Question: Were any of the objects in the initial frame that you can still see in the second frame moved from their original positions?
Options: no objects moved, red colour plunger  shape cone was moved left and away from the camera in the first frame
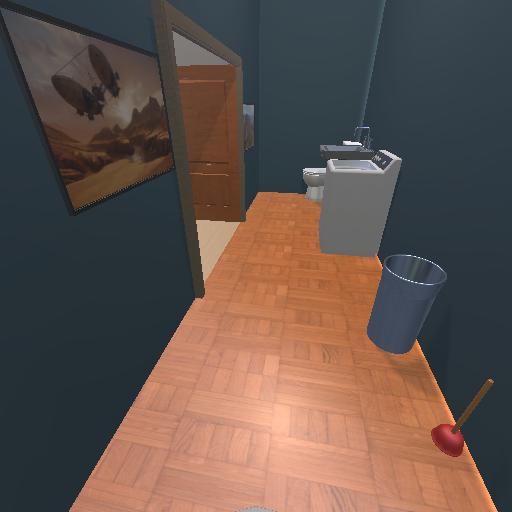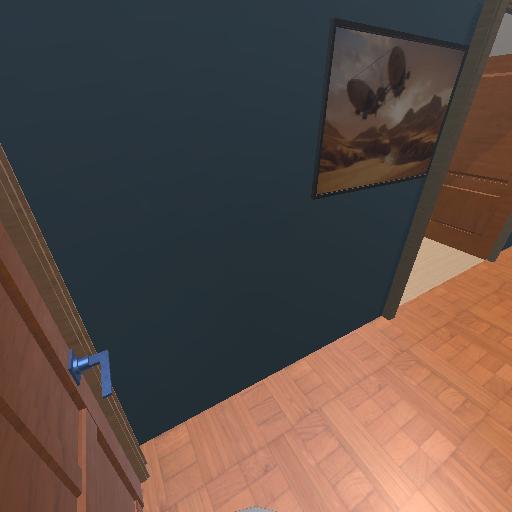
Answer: no objects moved